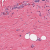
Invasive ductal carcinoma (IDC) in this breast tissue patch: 0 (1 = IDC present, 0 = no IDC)